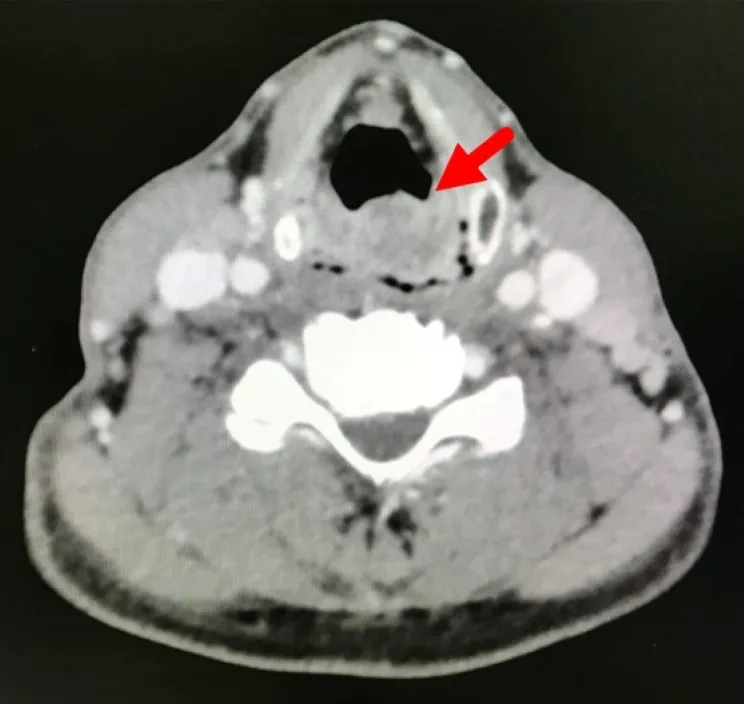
Axial view of contrasted CT showed heterogenous irregular dense mass at anterior wall of hypopharynx with extension anterior to both arytenoid cartilage, posterior commissure, posterior aspect of true vocal cords, subglottic, and pyriform sinuses (red arrow).
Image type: radiology (ct)